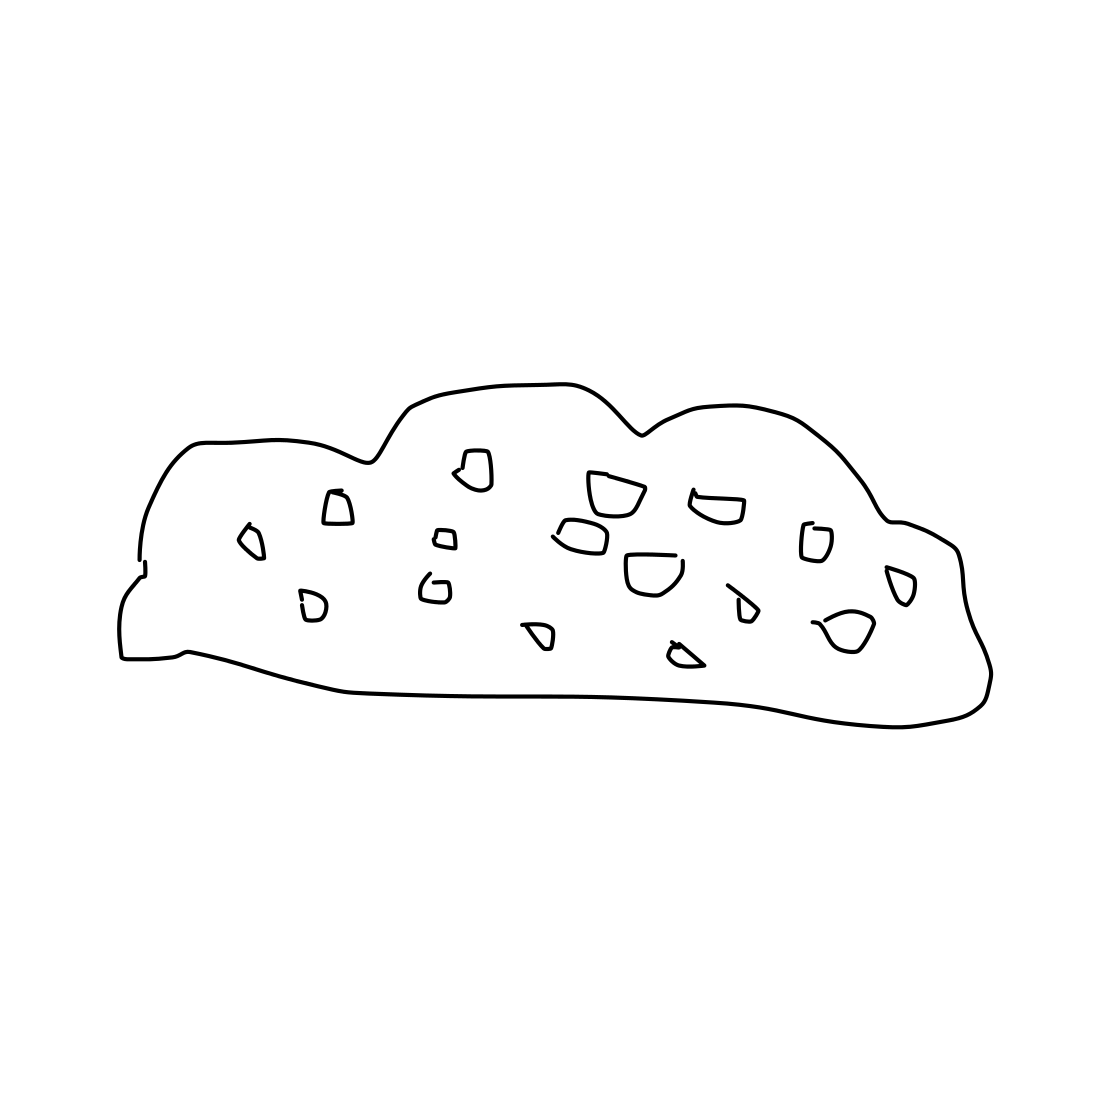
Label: bush